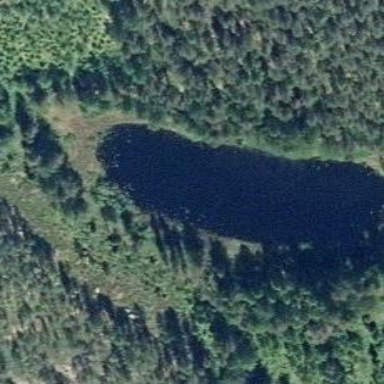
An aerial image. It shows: Serene lake surrounded by nature.